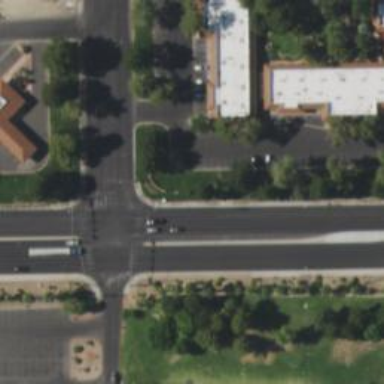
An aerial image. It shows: Solid stop line on the road marking.